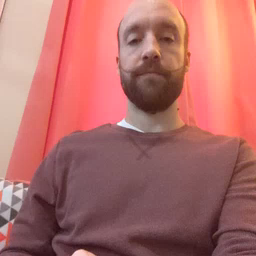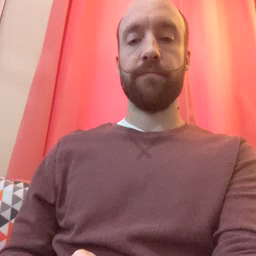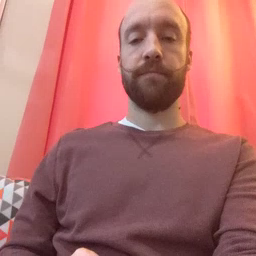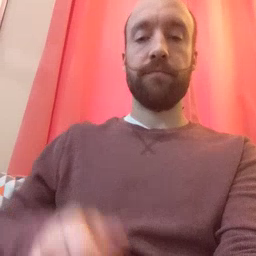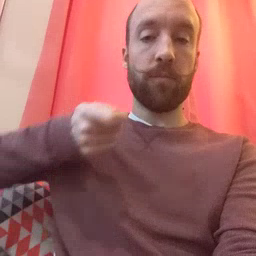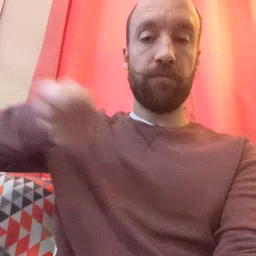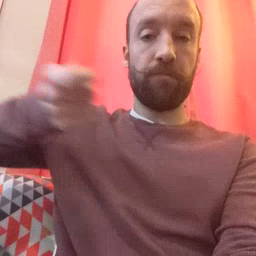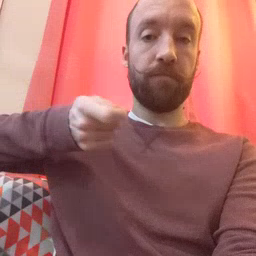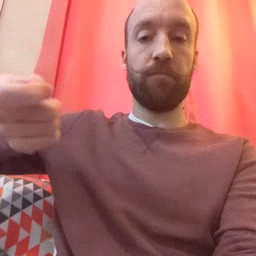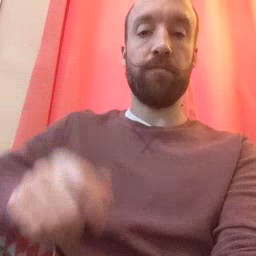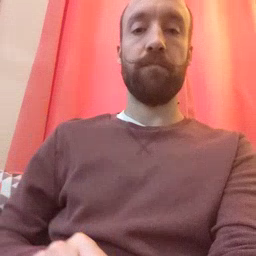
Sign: vacuum